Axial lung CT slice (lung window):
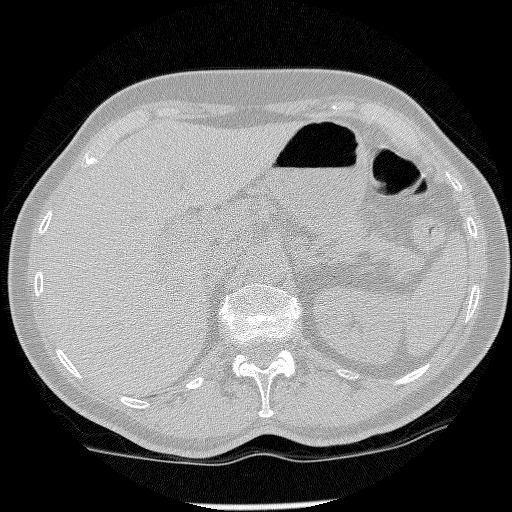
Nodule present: no